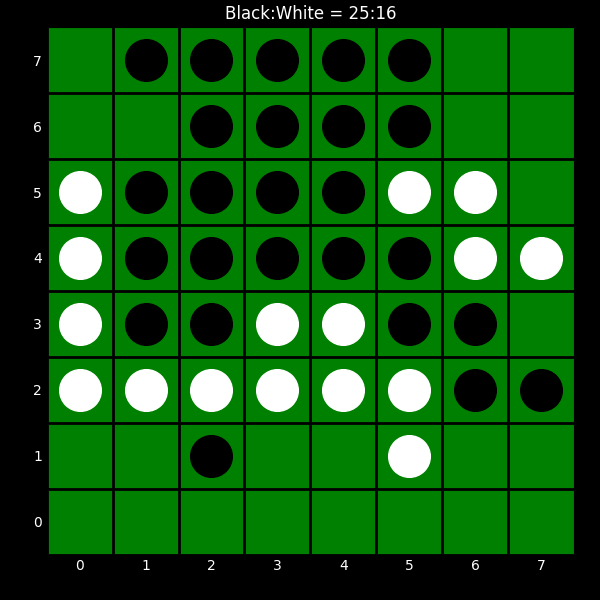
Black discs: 25
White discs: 16